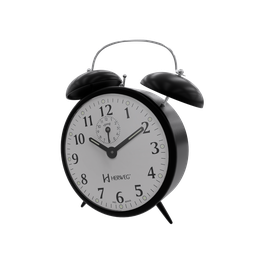
Label: electronics